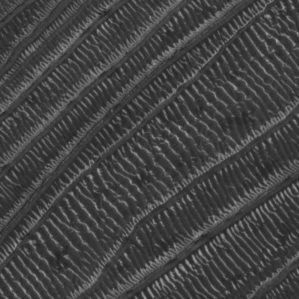
Label: frost